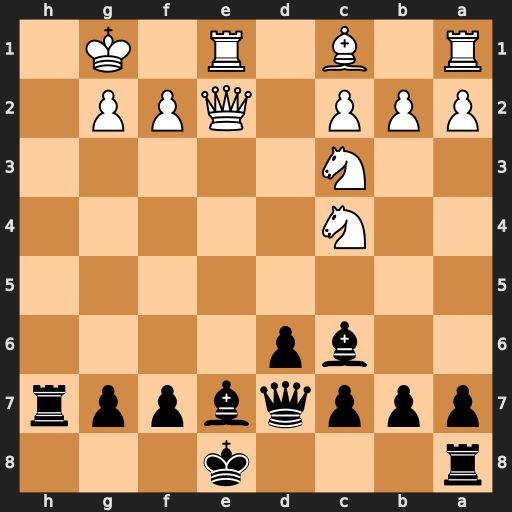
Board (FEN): r3k3/pppqbppr/2bp4/8/2N5/2N5/PPP1QPP1/R1B1R1K1
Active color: b
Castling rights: q
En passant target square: -
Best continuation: Rh1+ Kxh1 Qh3+ Kg1 Qxg2#